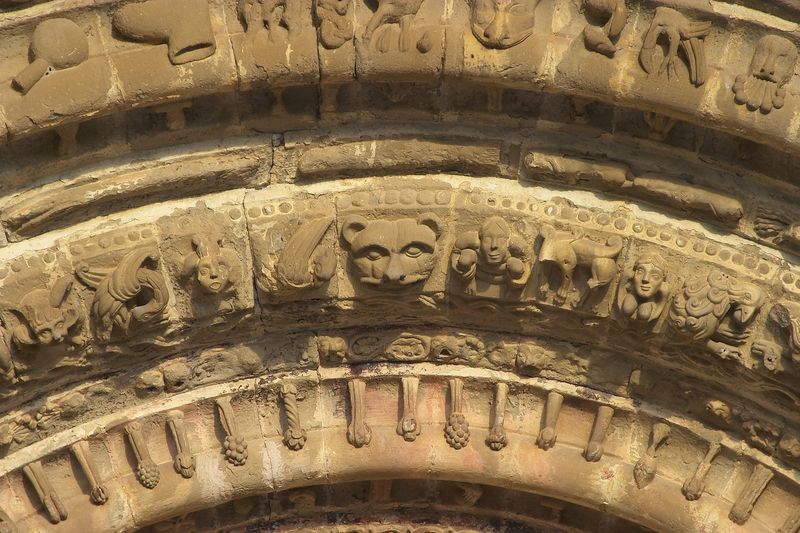
Titel: Kloster Leyre
Standort: Leyre, Kloster (EU - E)
Schlagwörter: stein, vögel, brücke, trauben, figuren, detail, ornamente, photo, portal, skulpturen, teufel, löwe, läwe, dámonen